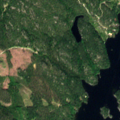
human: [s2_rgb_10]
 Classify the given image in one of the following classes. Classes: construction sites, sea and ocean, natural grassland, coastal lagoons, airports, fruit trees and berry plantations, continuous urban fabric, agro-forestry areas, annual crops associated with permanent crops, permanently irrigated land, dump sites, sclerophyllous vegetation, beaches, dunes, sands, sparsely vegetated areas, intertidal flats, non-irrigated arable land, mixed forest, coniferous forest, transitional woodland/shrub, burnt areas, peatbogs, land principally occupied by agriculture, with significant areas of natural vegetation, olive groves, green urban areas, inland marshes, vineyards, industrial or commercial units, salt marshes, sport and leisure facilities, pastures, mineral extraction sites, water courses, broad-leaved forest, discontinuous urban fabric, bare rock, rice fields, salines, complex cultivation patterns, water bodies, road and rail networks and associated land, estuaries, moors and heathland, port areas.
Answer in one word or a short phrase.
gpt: coniferous forest, transitional woodland/shrub, water bodies